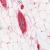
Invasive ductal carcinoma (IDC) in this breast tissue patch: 0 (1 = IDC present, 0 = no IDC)